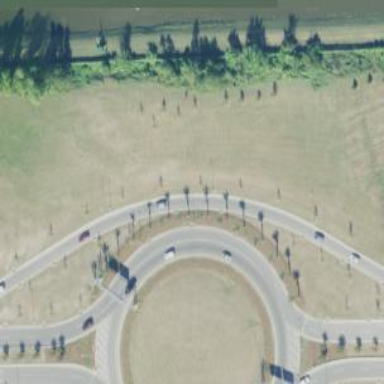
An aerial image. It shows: Primary highway with asphalt surface leading to roundabout.